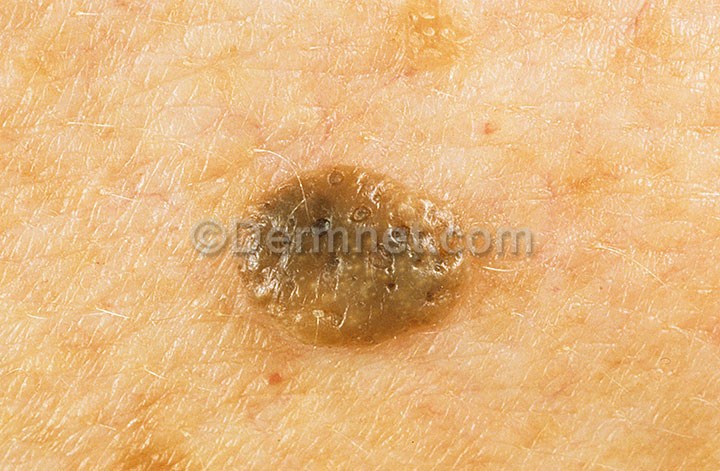
Disease: Seborrheic Keratoses and other Benign Tumors